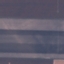
Land use / land cover: AnnualCrop